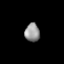
Tissue: lung
Cell type: Endothelial cells
Senescence score: 0.5982
Nuclear area (px): 267
Mean DAPI intensity: 148.378